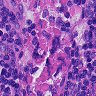
Metastatic tissue present: no